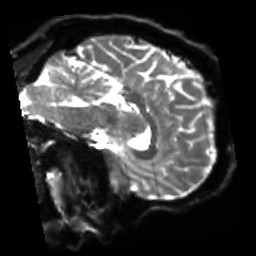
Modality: sbref
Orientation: sagittal
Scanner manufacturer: siemens
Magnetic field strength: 3 T
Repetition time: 4 s
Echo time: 0.0594 s